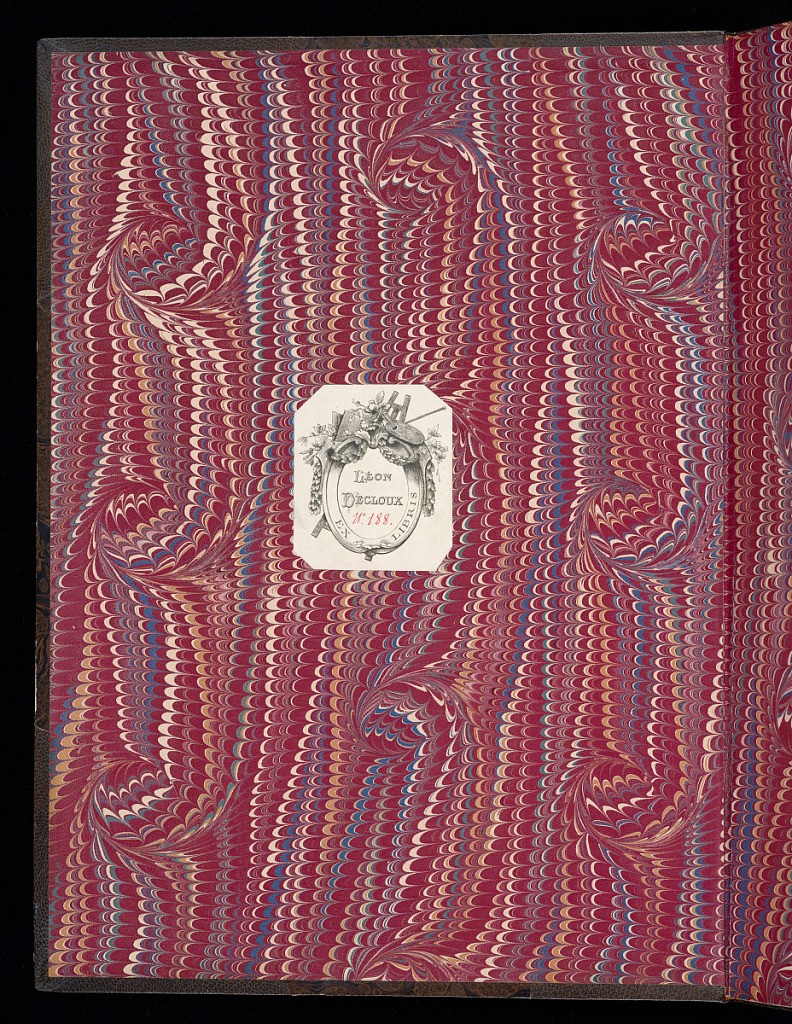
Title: Album of Designs for Console Tables, Wall Brackets and Ceilings
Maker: Nicolas Pineau, French, 1684-1754
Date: ca. 1720–73
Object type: Album
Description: Album containing two series of designs by Pineau for console table legs, wall brackets and ceilings. The last plate in the album is after Blondel from a different series.